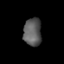
Tissue: lung
Cell type: Pericytes
Senescence score: 0.5778
Nuclear area (px): 488
Mean DAPI intensity: 91.92